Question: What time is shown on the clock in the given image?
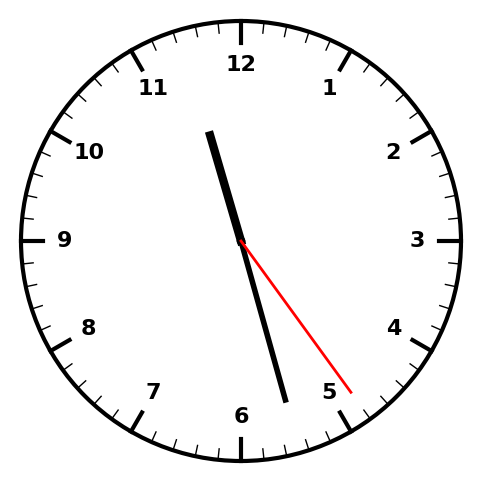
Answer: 11:27:24